Question: I have a new csproj format project that is using '<TargetFramework>net472</TargetFramework>' (targeting full .NET Framework), which adds default set of immutable assembly references to the project (as shown on the screenshot).

For example, 'System.Drawing' is locked and can not be removed.
Yes, I know, if I don't use any classes from 'System.Drawing', it will not be actually referenced.
But still, is there any way to remove/ignore/hide it?
I've already tried 'alias' trick to hide it:
'''
<Reference Update="System.Drawing">
<Aliases>excluded</Aliases>
<Private>false</Private>
</Reference>
'''
Did not work.
I have nothing against 'System.Drawing' per se -- but, what if I have another assembly which exports types with exact same namespaces and names -- how to "shadow" existing reference?
Update: csproj looks like this:
'''
<Project Sdk="Microsoft.NET.Sdk">
<PropertyGroup>
<OutputType>Exe</OutputType>
<TargetFramework>net472</TargetFramework>
</PropertyGroup>
</Project>
'''
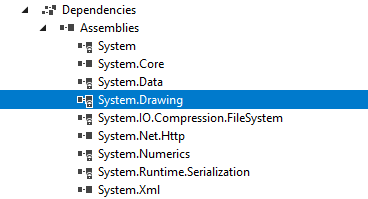
Answer: Just in case anybody is still searching for an answer: set the <URL> property to true, then add references to the assemblies that are actually needed.